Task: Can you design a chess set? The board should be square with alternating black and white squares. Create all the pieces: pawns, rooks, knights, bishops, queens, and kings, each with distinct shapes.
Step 1983:
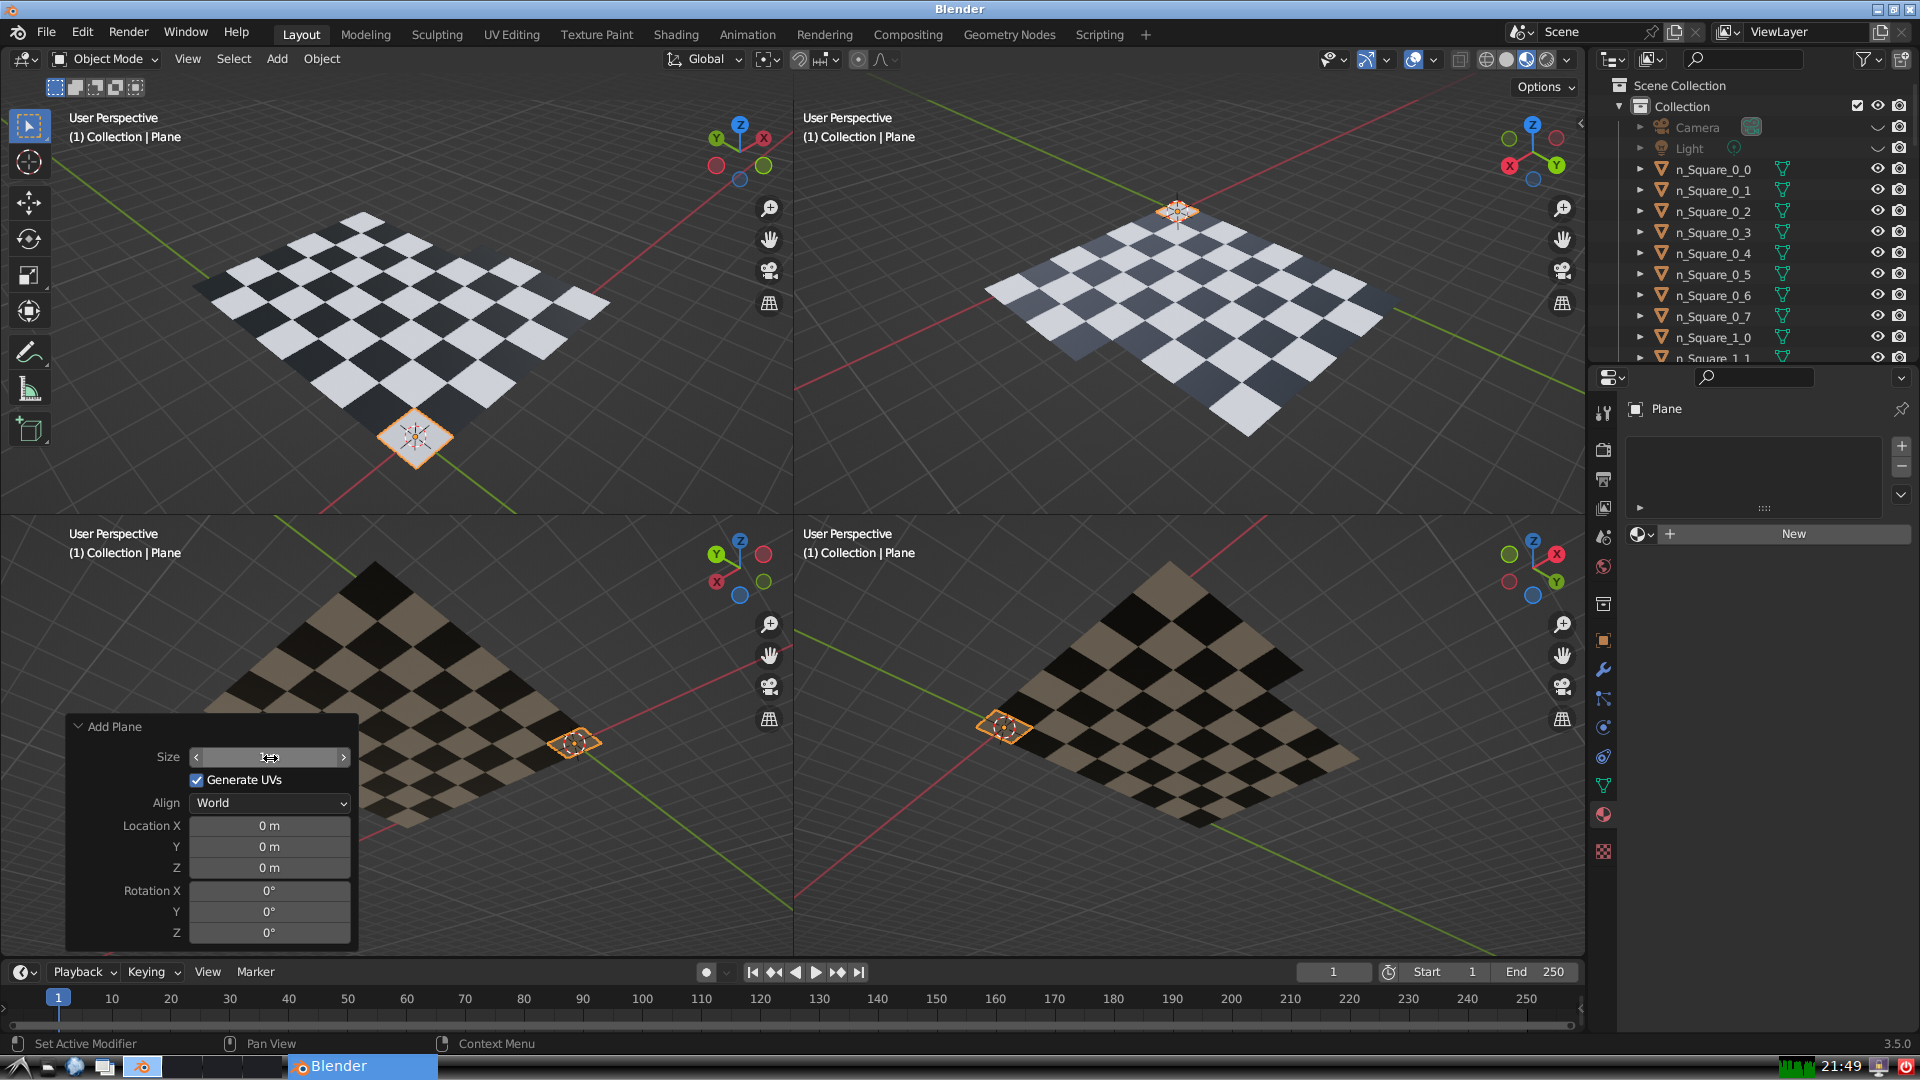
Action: click: no